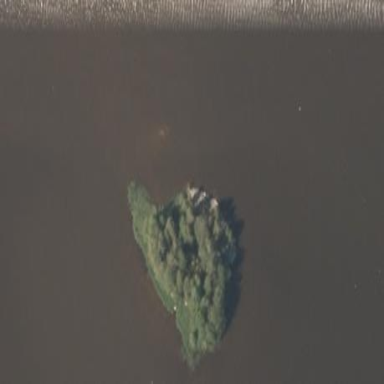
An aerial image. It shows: Islet covered with forest.